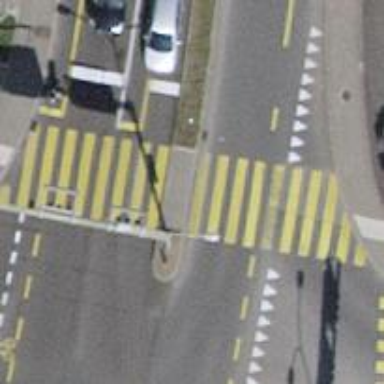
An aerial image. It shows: Crossing with traffic signals and central island.